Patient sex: M
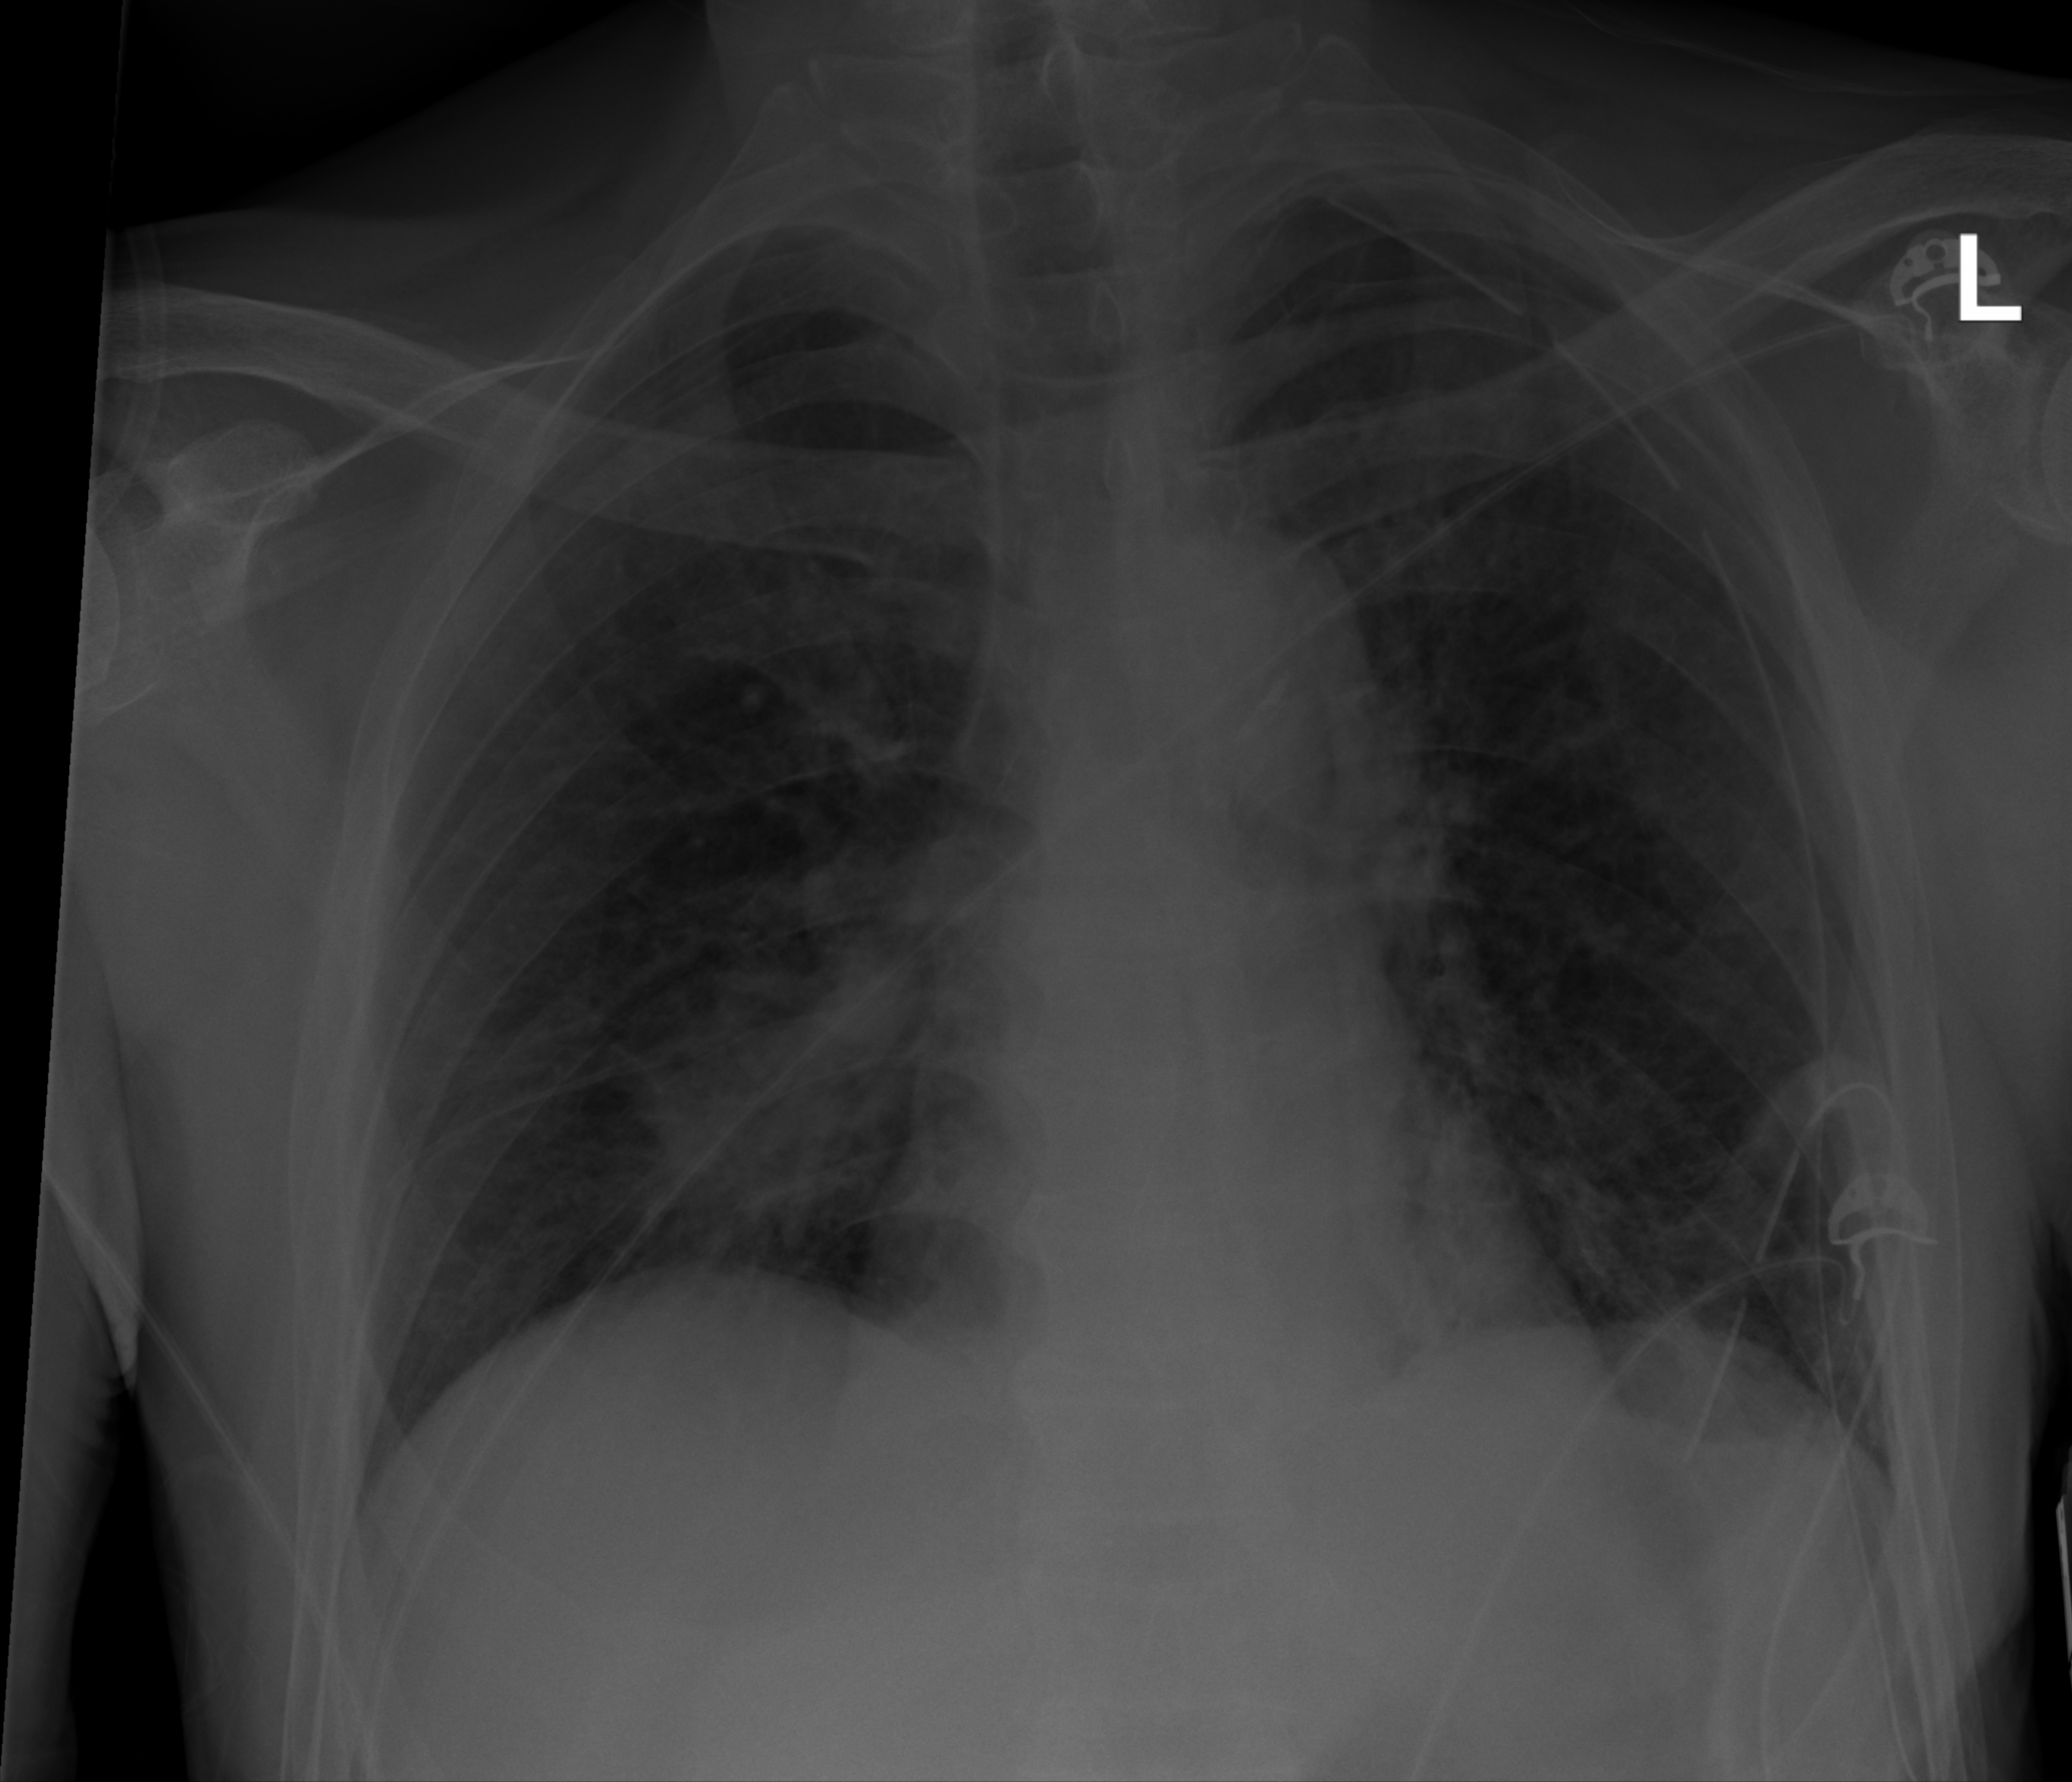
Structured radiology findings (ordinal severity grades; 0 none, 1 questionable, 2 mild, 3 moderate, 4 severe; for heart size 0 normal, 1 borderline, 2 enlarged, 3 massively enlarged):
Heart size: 0
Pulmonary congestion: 1
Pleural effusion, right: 0
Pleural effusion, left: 0
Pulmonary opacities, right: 0
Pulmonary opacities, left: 0
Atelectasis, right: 2
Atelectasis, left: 0